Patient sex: M
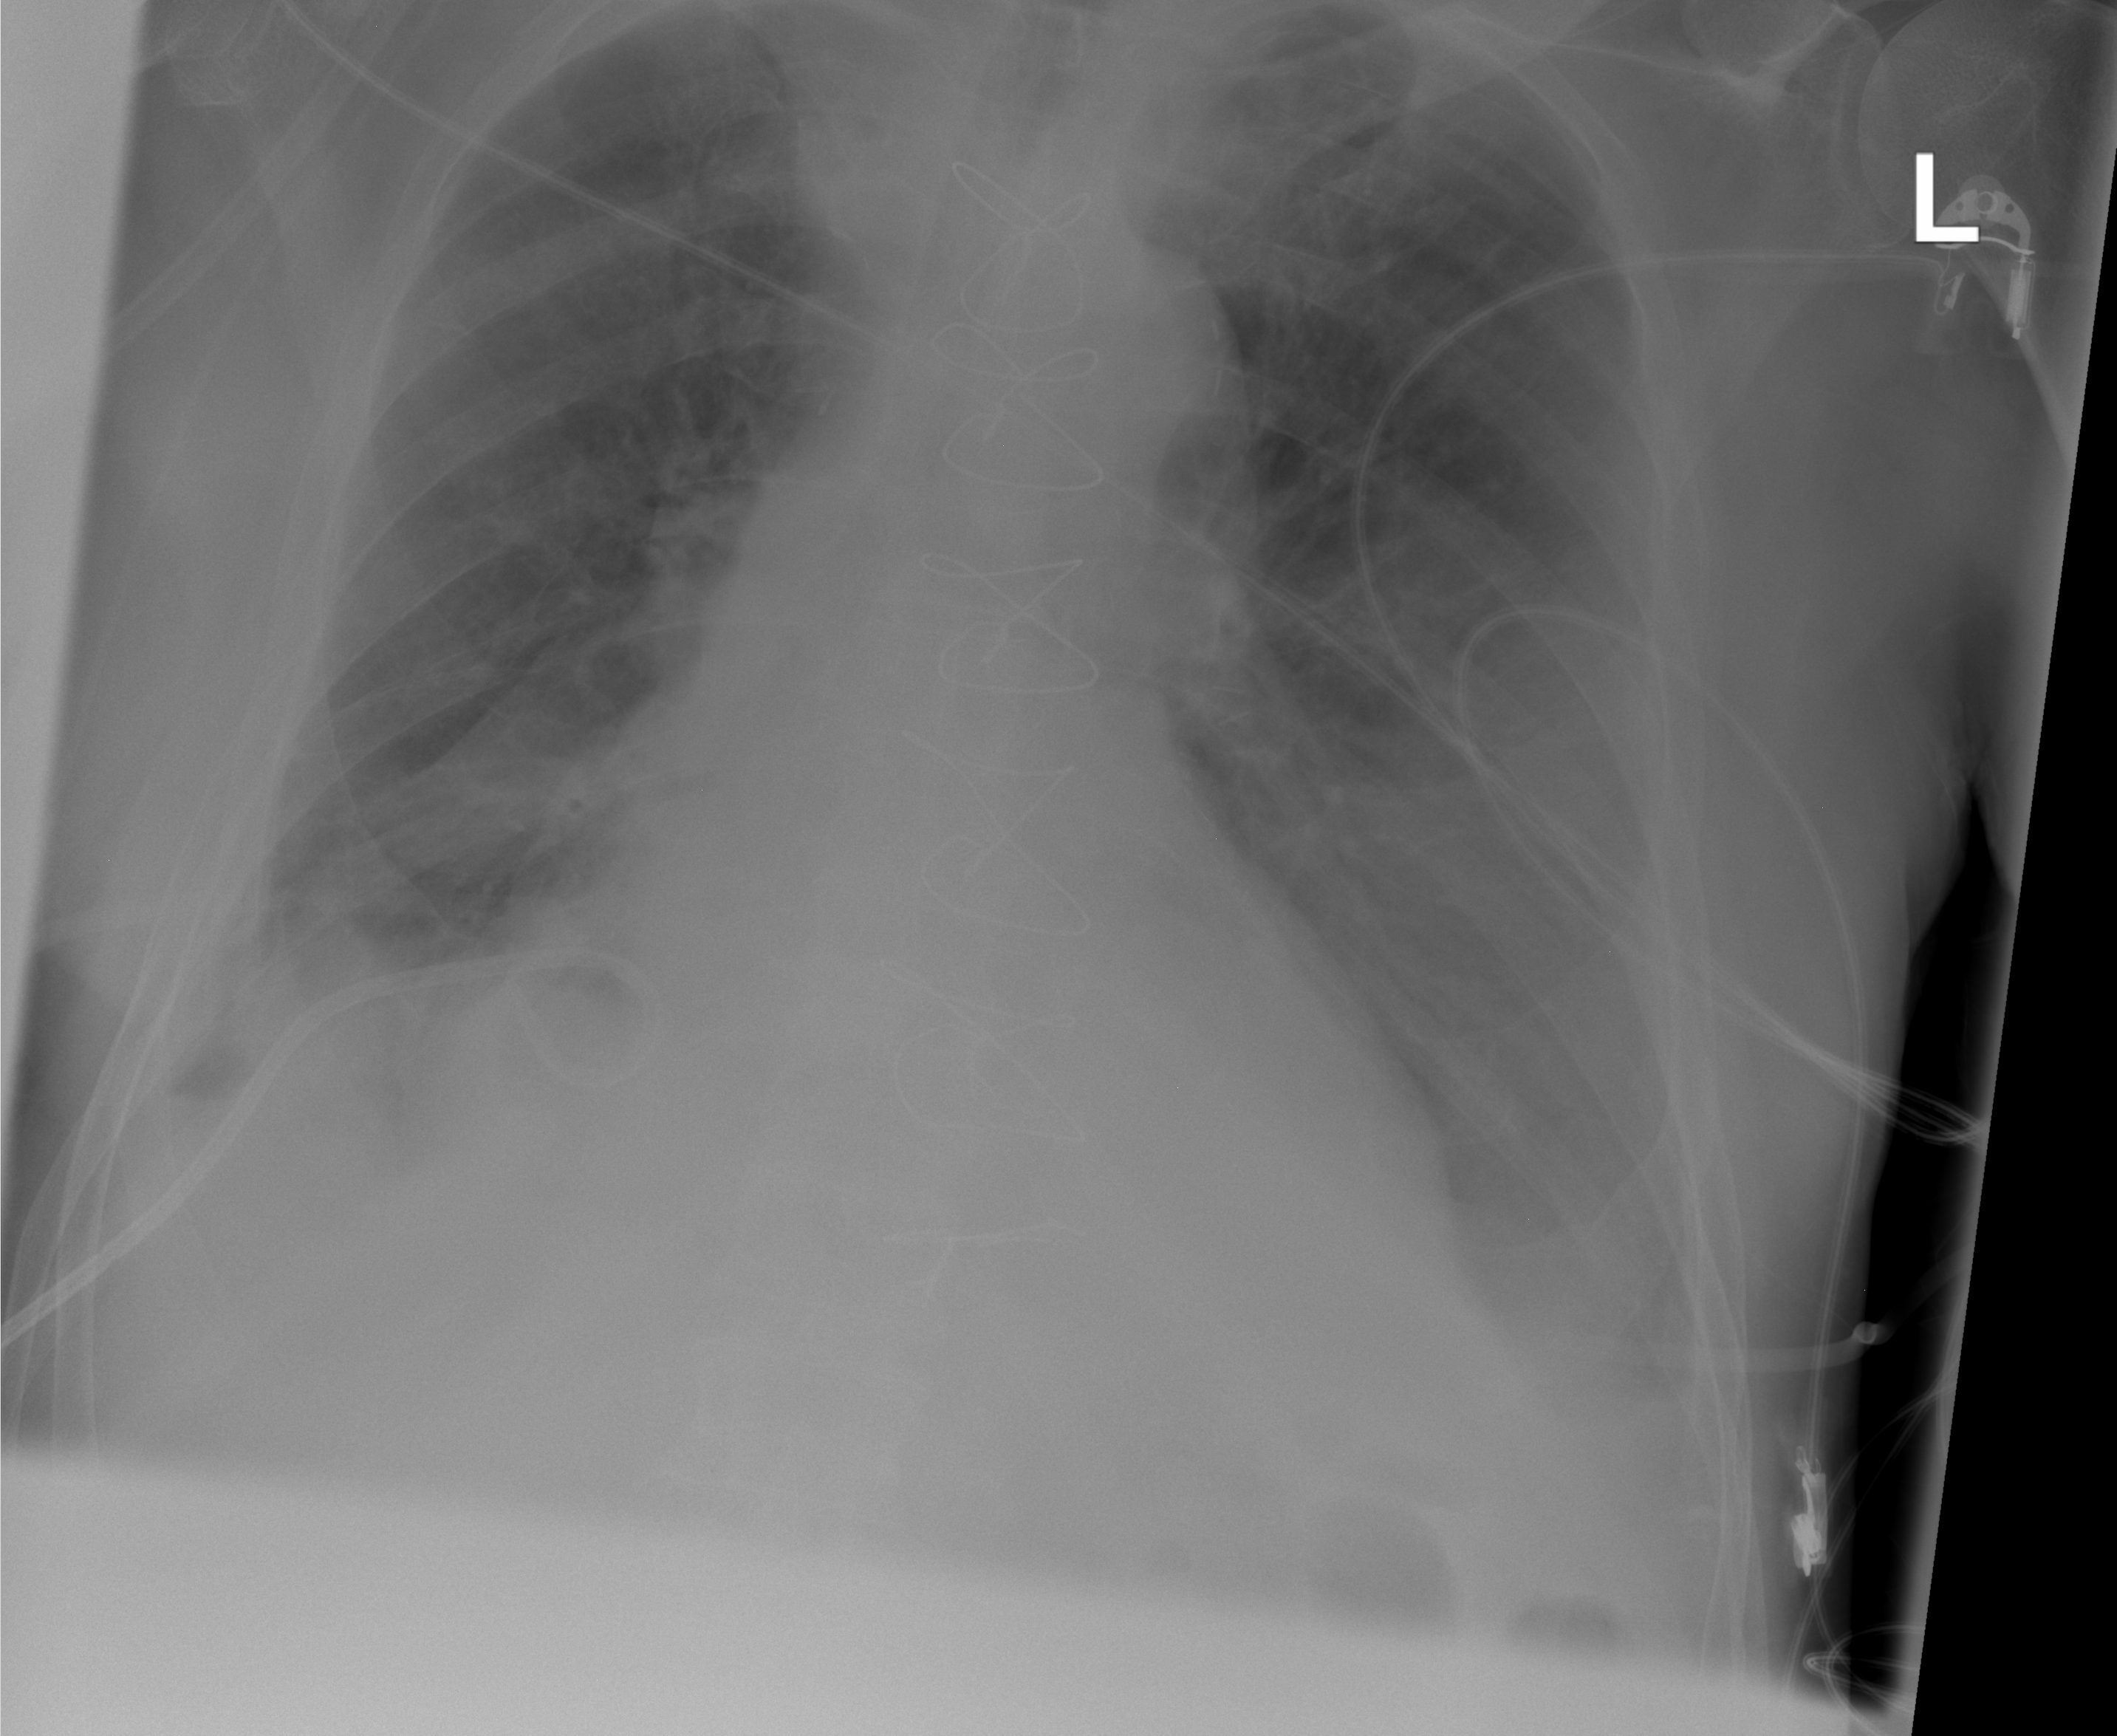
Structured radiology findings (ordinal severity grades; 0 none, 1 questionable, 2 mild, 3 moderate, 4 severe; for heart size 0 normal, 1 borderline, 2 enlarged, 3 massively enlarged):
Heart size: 0
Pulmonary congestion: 0
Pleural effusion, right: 2
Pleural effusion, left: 2
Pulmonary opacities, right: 0
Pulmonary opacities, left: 0
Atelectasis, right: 2
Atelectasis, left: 2